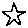
Label: star